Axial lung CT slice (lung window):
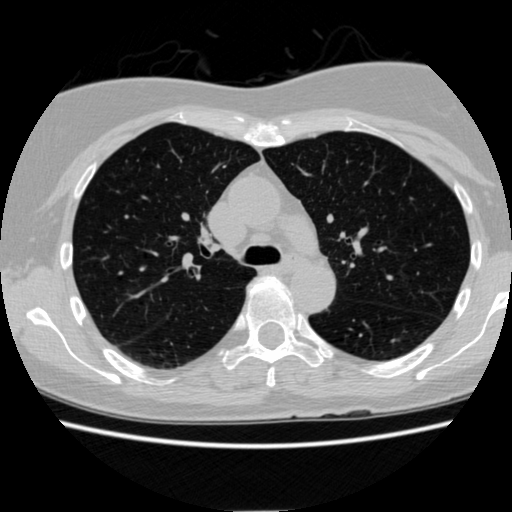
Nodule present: no